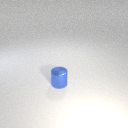
small blue metal cylinder